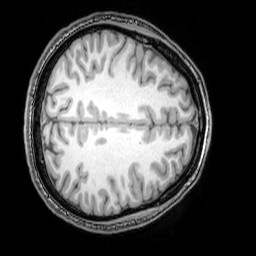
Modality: T1w
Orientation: axial
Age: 24
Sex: male
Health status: healthy
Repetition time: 0.081 s
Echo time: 0.037 s